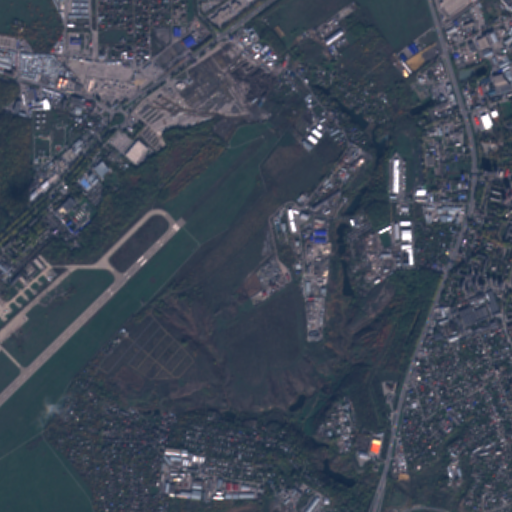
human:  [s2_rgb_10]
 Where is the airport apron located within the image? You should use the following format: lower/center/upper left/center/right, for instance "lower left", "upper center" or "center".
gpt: The airport apron is located in the lower left of the image.
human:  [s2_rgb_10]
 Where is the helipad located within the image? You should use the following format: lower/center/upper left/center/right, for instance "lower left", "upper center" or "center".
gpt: The helipad is located in the lower left of the image.
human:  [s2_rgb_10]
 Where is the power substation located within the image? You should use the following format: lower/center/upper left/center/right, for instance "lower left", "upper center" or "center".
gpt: The power substation is located in the right of the image.
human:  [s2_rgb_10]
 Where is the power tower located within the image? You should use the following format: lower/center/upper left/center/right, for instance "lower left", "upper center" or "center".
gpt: The power tower is located in the right of the image.
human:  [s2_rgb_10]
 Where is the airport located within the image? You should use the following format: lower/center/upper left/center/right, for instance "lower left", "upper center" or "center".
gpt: There is no airport in the image.